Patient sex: M
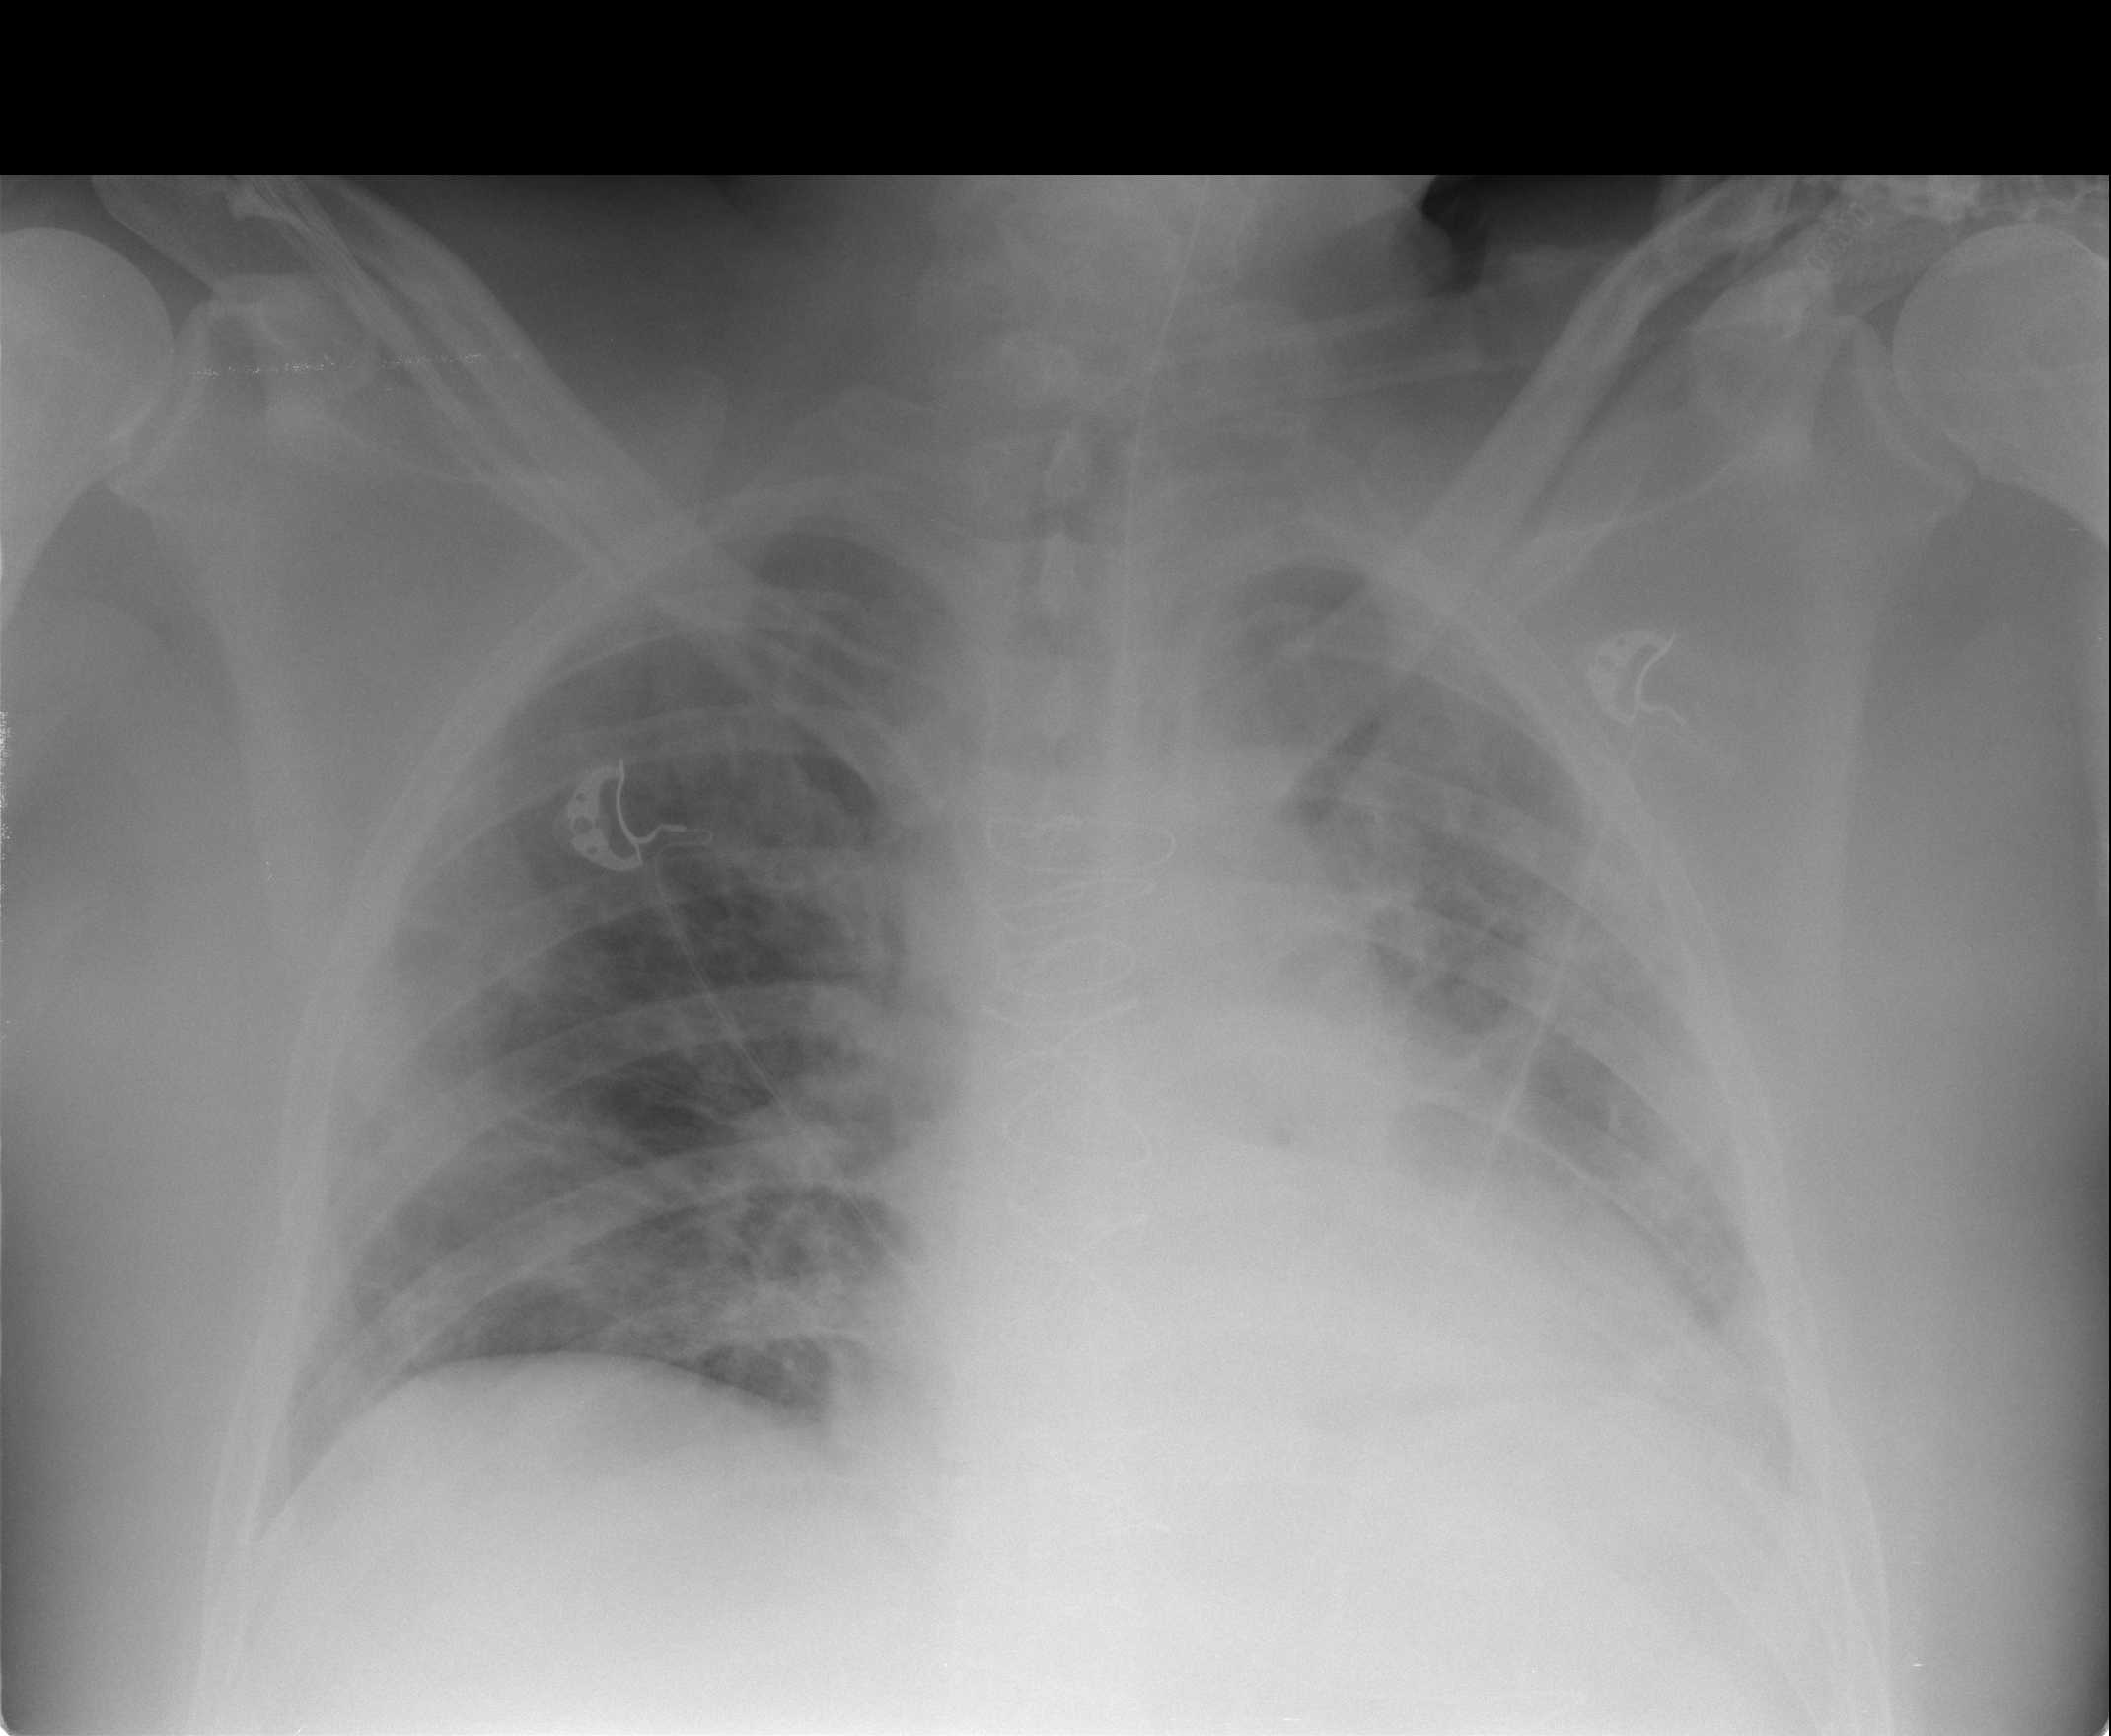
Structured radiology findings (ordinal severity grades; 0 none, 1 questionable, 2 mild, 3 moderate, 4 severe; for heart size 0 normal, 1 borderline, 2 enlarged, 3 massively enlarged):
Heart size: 2
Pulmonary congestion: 2
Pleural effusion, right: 2
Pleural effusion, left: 3
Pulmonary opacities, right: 3
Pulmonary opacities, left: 3
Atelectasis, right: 2
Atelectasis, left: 3